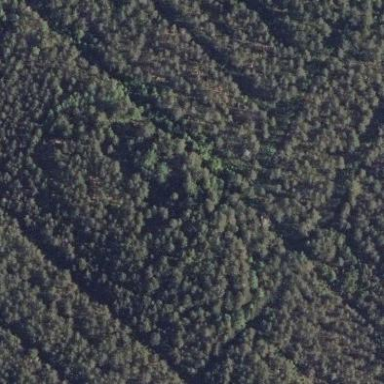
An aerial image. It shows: Forest area.